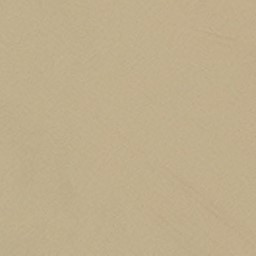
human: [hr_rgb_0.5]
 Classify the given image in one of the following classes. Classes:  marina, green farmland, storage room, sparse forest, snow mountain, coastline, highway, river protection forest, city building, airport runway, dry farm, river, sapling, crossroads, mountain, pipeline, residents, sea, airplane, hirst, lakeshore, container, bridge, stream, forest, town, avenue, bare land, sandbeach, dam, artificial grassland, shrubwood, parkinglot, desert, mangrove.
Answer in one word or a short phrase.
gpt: desert